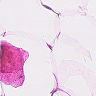
Metastatic tissue present: no